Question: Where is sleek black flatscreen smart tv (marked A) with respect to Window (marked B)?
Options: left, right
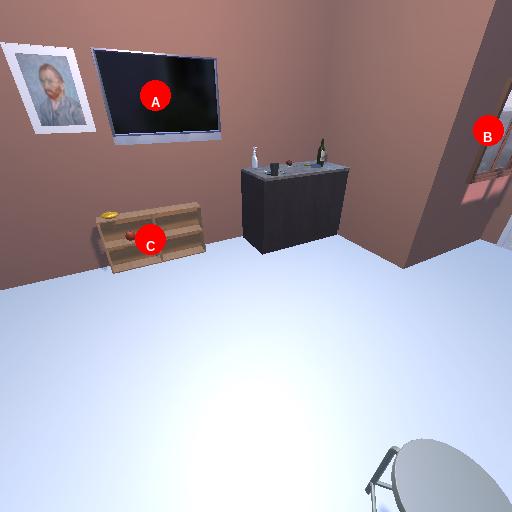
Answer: left